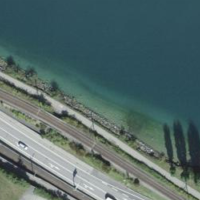
EUNIS habitat code: 14
Species observed at this site:
Tettigonia cantans
Tettigonia viridissima